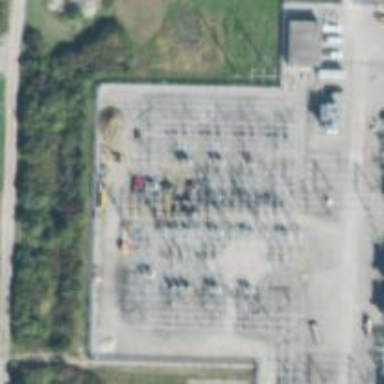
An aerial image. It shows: Switch for power supply.